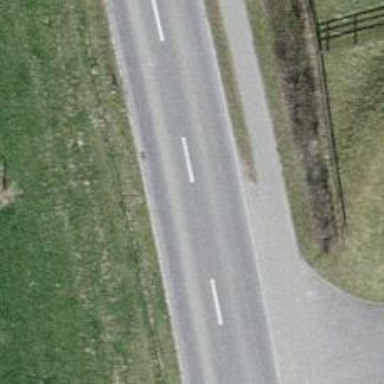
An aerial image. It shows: Tertiary road with separate cycleway.